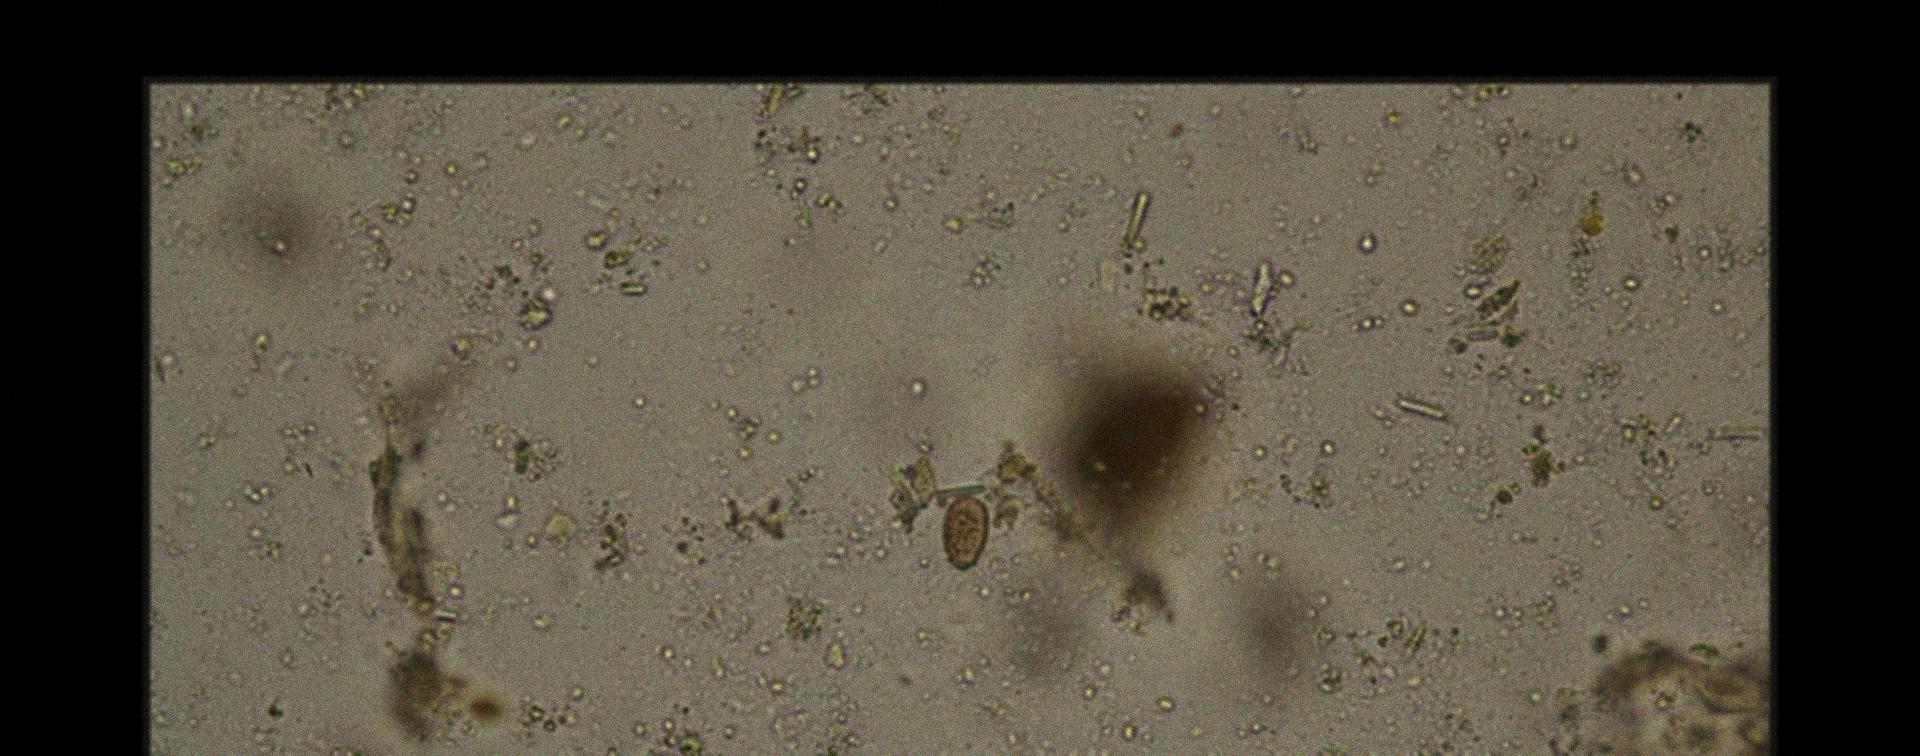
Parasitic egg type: Opisthorchis viverrine